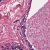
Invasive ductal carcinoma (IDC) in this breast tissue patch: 0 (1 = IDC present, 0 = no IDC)